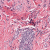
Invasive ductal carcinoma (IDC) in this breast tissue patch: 0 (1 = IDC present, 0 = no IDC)